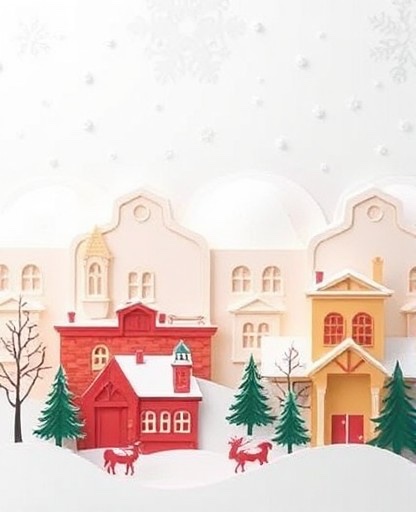
Category: Holiday